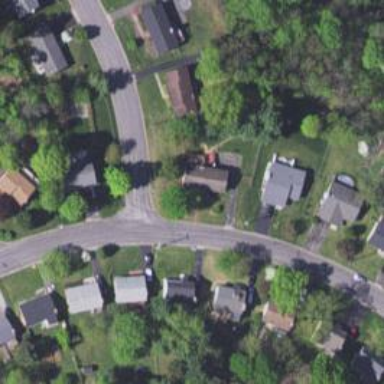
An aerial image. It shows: Neighborhood.